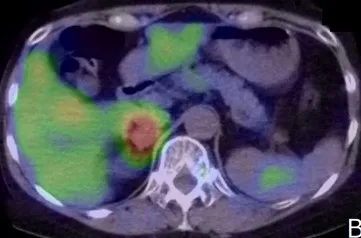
(B) 123I-MIBG accumulation showed no change compared to that recorded 7 years ago.
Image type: radiology (pet)